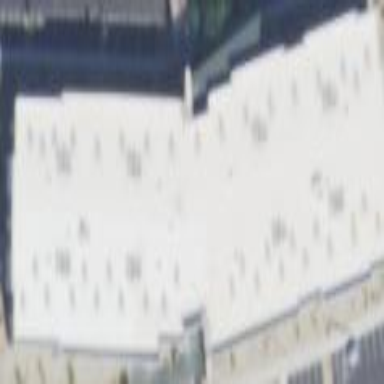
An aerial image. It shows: Building.